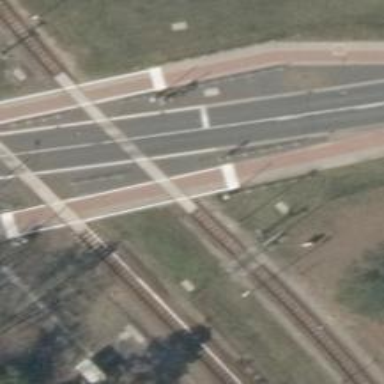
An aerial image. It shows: Railway crossing.